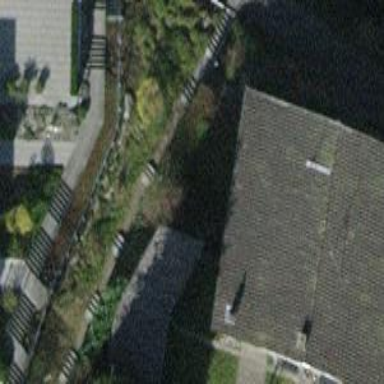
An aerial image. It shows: Set of concrete steps.